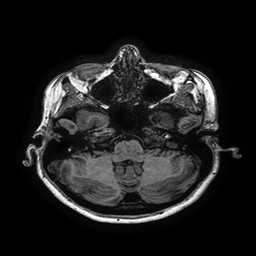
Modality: T1w
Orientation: coronal
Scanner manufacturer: ge
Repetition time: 7.6 s
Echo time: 0.003 s